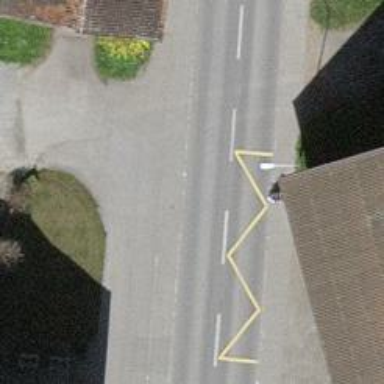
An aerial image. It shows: Bus stop with designated stop position for public transport.